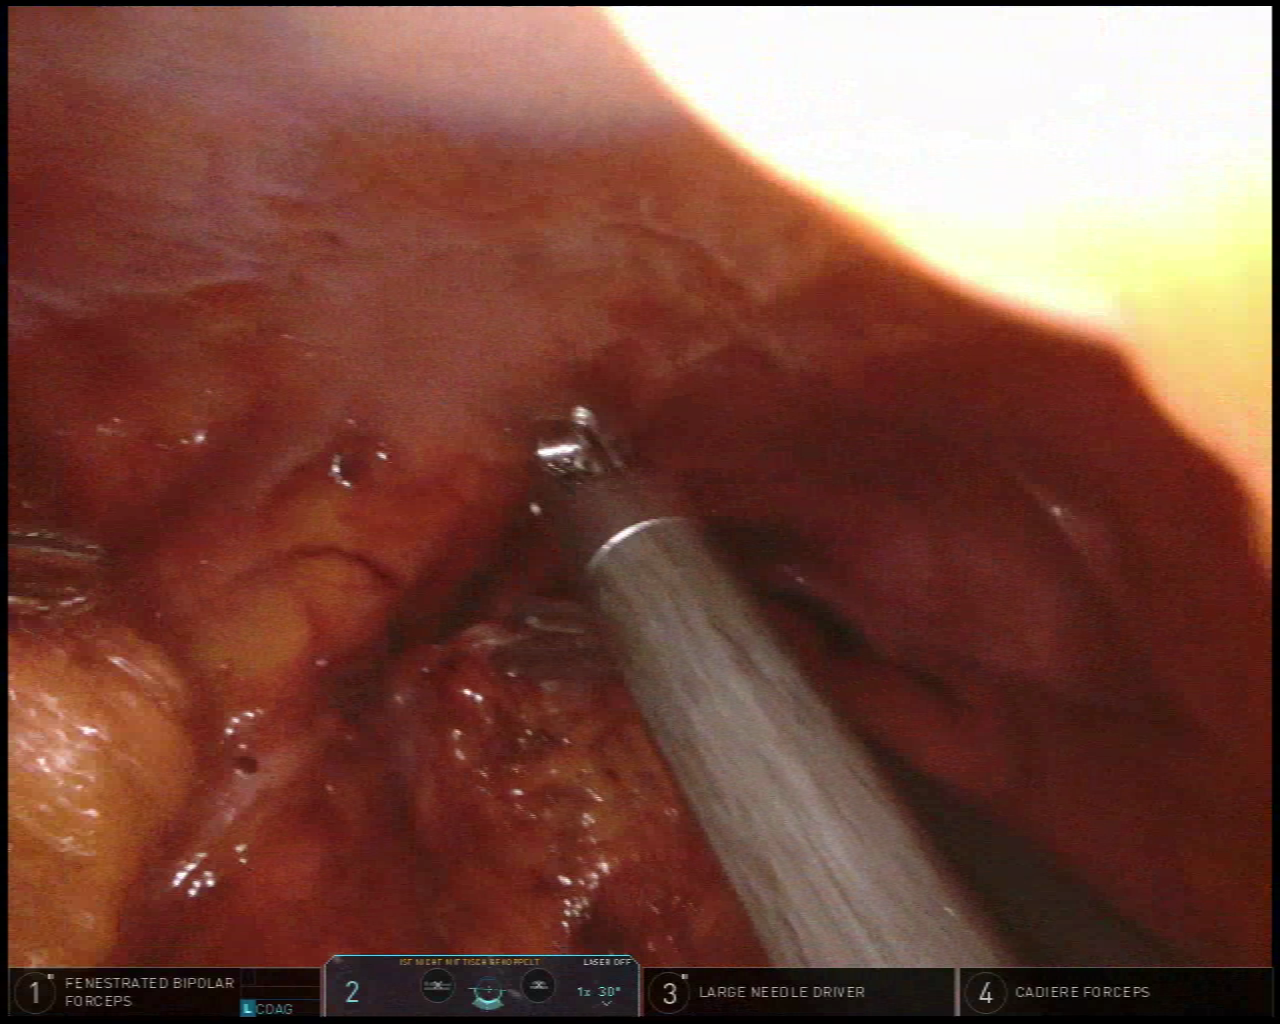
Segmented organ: ureter
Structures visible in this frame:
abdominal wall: yes
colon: no
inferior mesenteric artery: no
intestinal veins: no
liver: no
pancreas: no
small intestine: no
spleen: no
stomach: no
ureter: yes
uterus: no
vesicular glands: no